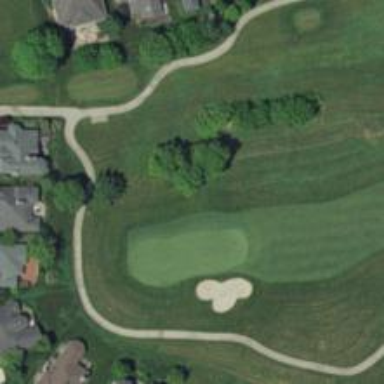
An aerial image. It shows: View of golf hole.